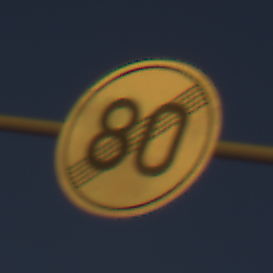
Verkehrszeichen: EndeGeschwindigkeit80
Umgebung: Outdoor, Urban
Tageszeit: MorningAfternoon
Wetter: Clear
Licht: Natural
Jahreszeit: NotSpecified
Kontrast: HighContrast